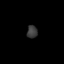
Tissue: lung
Cell type: Epithelial cells
Senescence score: 0.1824
Nuclear area (px): 132
Mean DAPI intensity: 57.75